Question: I am hoping to create the following layout in pure CSS. I know that I can achieve this with a JavaScript solution, but a CSS solution would be much cleaner, if it is possible.

I have created a <URL> which I know is incorrect, to provide a starting point. The HTML and CSS I use in the jsFiddle are shown below.
Notes:
- - - -
My question is: can this be done in pure CSS? If you know that there is a solution, and if you can provide some pointers as to how I can achieve it, then I can continue to work towards that solution. If you know that there is no solution, then I will simply adopt a JavaScript approach.
If there is a solution, and you would be happy to share it, then I will be delighted that you have saved me a lot of time.
'''
<!DOCTYPE html>
<html>
<head>
<title>Flex</title>
<style>
body, html {
height: 100%;
margin: 0;
background: #000;
}
main {
width: 30em;
height: 100%;
margin: 0 auto;
background: #333;
display: flex;
-webkit-flex-direction: column;
flex-direction: column;
}
.head{
width:100%;
-webkit-flex: 3em;
flex: 3em;
background: #fcc;
}
.expand{
width:100%;
overflow:auto;
}
.filler {
width:100%;
height:20em;
background: #003;
border-bottom: 1px solid #fff;
}
.space {
width:100%;
height:10em;
border-bottom: 1px solid #fff;
}
.foot{
width:100%;
-webkit-flex: 0 0 2em;
flex: 0 0 2em;
background: #cfc;
}
</style>
</head>
<body>
<main>
<div class="head">HEAD</div>
<div class="expand">
<div class="space"></div>
<div class="filler"></div>
<div class="space"></div>
</div>
<div class="foot">FOOT</div>
</main>
</body>
</html>
'''
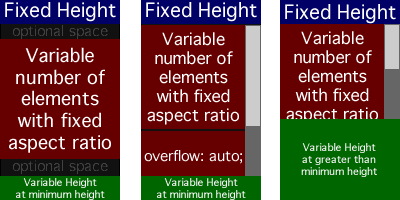
Answer: If I understand it well,
'''
main {
height: auto;
min-height: 100%;
}
.head {
min-height: 3em;
}
.foot {
min-height: 2em;
}
.expand {
flex-basis: 0; /* Initial height */
flex-grow: 1; /* Grow as much as possible */
overflow: auto;
}
'''
'''
body,
html {
height: 100%;
margin: 0;
background: #000;
}
main {
width: 20em;
min-height: 100%;
margin: 0 auto;
background: #333;
display: flex;
-webkit-flex-direction: column;
flex-direction: column;
}
.head {
width: 100%;
min-height: 3em;
background: #fcc;
}
.expand {
width: 100%;
flex-basis: 0;
flex-grow: 1;
overflow: auto;
}
.filler {
width: 100%;
height: 20em;
background: #003;
border-bottom: 1px solid #fff;
}
.space {
width: 100%;
height: 2em;
border-bottom: 1px solid #fff;
}
.foot {
width: 100%;
min-height: 2em;
background: #cfc;
}
'''
'''
<main>
<div class="head">HEAD</div>
<div class="expand">
<div class="space"></div>
<div class="filler"></div>
<div class="space"></div>
</div>
<div class="foot">FOOT</div>
</main>
'''